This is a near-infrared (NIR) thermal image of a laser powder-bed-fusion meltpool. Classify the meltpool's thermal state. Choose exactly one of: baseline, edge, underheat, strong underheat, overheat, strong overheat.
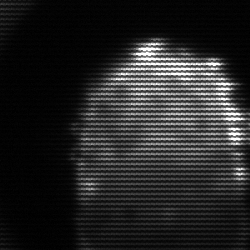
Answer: baseline